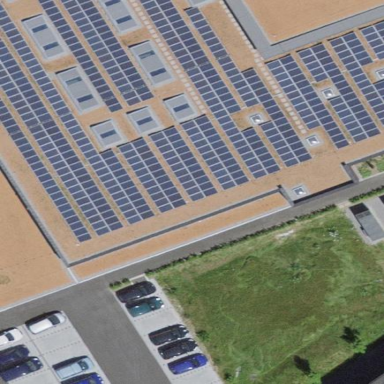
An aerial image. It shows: Solar power generator using photovoltaic method with solar photovoltaic panel types.